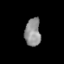
Tissue: lung
Cell type: Endothelial cells
Senescence score: 0.6378
Nuclear area (px): 430
Mean DAPI intensity: 144.305